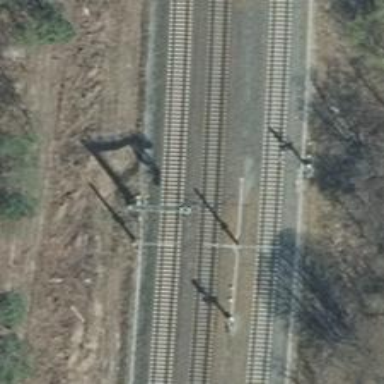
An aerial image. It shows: Railway milestone with catenary mast.